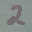
Label: 2